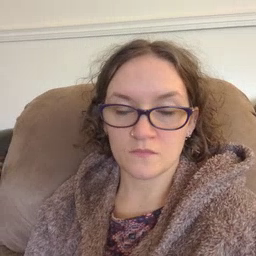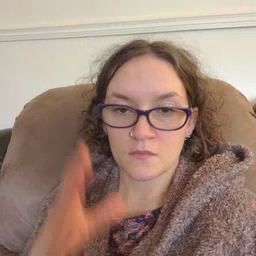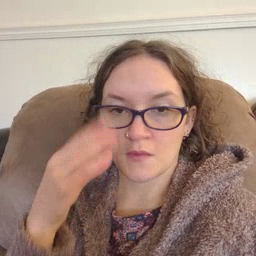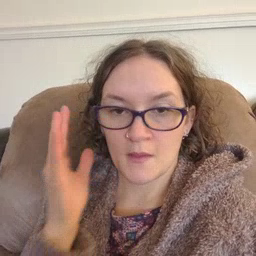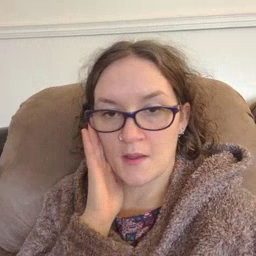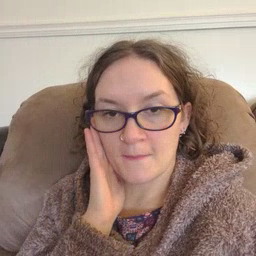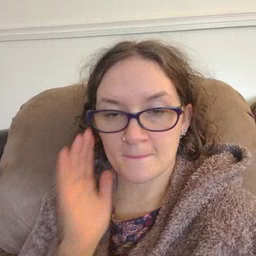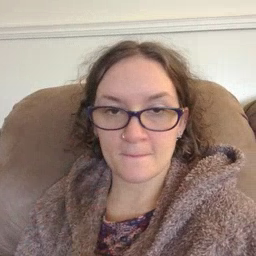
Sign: nap